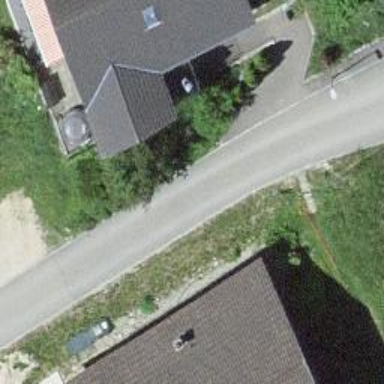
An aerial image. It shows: Paved residential road.